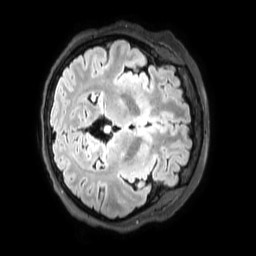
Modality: FLAIR
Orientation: axial
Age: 45
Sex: female
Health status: healthy
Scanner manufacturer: philips
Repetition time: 4.8 s
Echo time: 0.2875 s